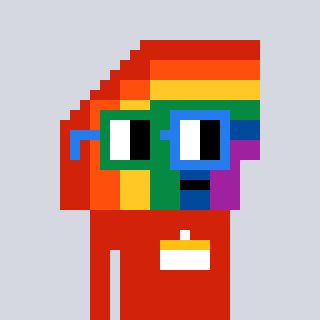
a pixel art character with square green and blue glasses, a rainbow-shaped head and a red-colored body on a cool background